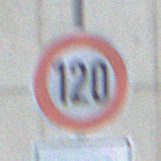
Verkehrszeichen: Geschwindigkeit120
Zusatzzeichen unten: ZeitangabenMitBeschraenkungAufWochentage8
Umgebung: Outdoor, Urban
Tageszeit: MorningAfternoon
Wetter: PartlyCloudy
Licht: Natural
Jahreszeit: NotSpecified
Kontrast: LowContrast